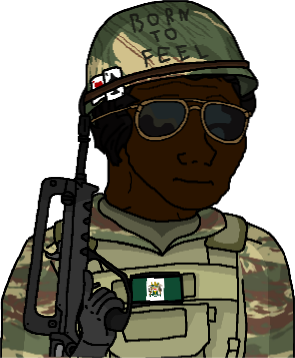
Label: 5_Blackjak